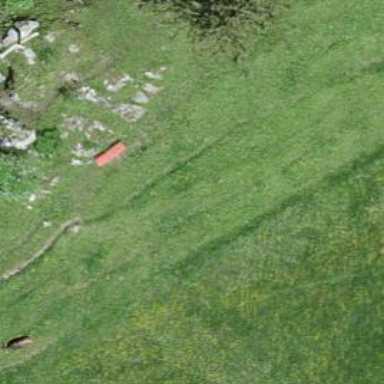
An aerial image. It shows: Bench.